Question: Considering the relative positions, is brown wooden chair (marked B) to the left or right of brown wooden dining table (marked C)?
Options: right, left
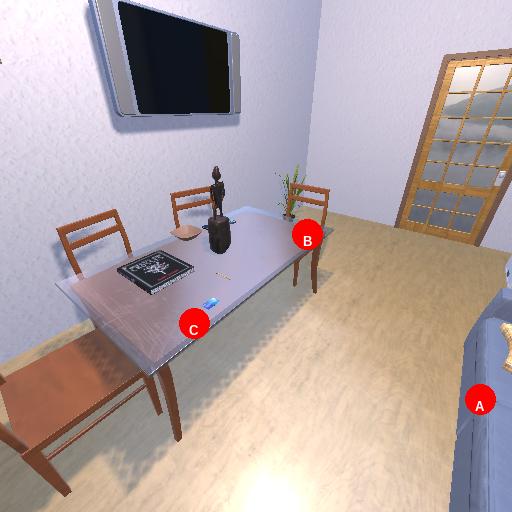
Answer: right